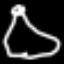
Label: frog